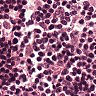
Metastatic tissue present: no